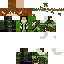
A male human skin with medium skin, wearing brown long hair dressed in a green hoodie and black pants, featuring a closed mouth.